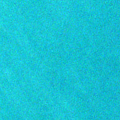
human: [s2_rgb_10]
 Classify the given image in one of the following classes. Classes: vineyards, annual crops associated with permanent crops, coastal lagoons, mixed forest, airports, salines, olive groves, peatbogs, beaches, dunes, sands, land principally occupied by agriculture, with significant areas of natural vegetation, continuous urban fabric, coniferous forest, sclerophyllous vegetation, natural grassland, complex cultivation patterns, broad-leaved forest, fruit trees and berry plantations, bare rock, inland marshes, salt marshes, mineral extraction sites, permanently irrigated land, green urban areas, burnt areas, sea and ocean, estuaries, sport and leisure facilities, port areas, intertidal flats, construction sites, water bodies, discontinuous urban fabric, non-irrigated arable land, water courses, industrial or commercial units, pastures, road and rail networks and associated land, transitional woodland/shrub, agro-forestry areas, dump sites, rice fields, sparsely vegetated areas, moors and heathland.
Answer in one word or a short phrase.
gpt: sea and ocean